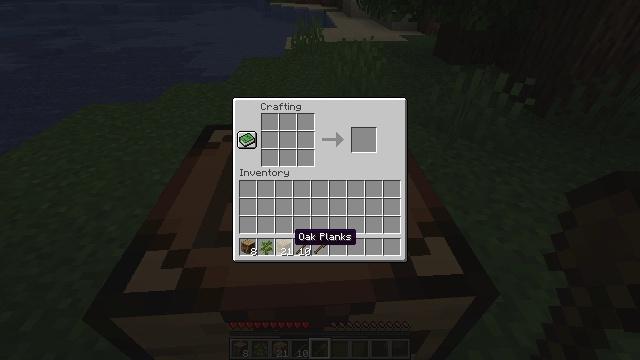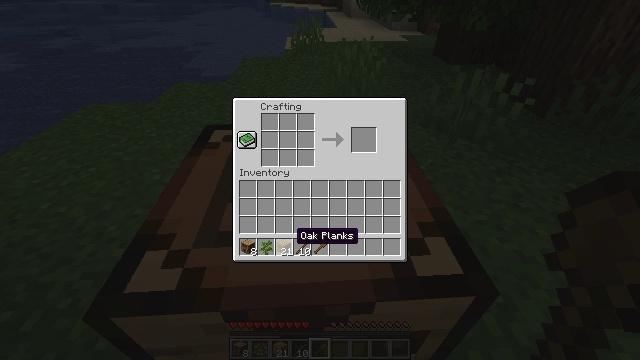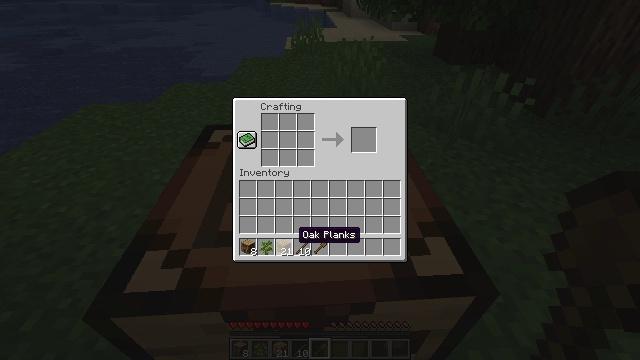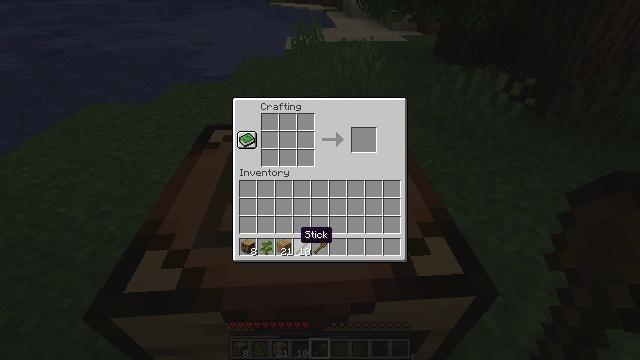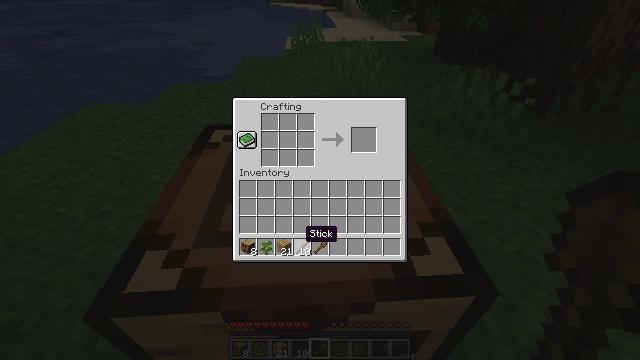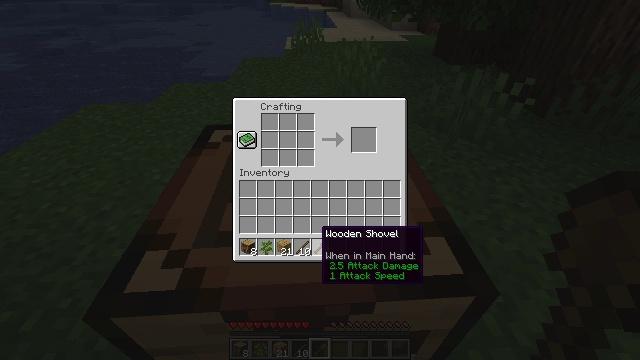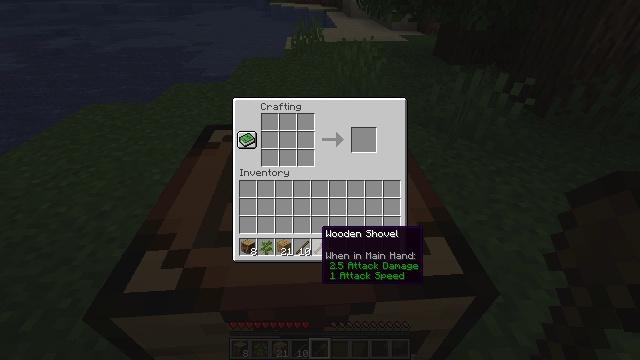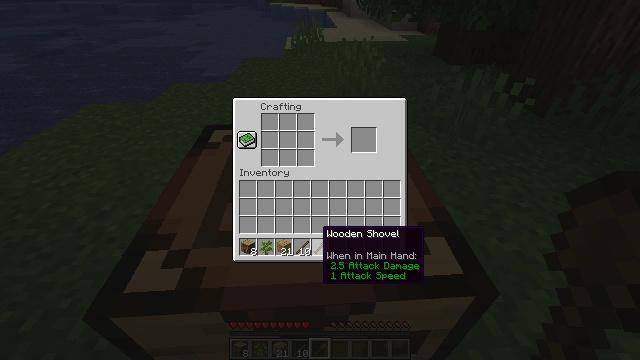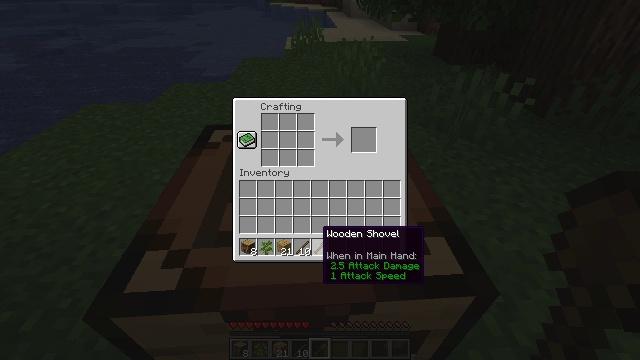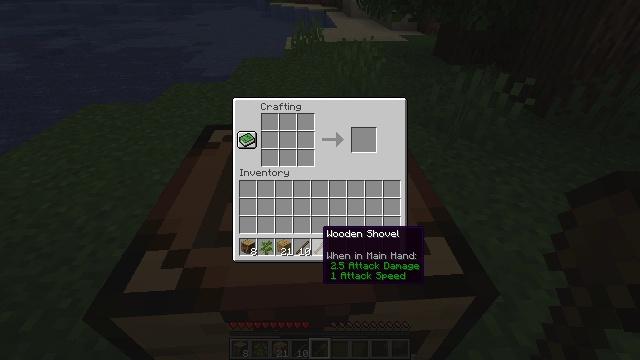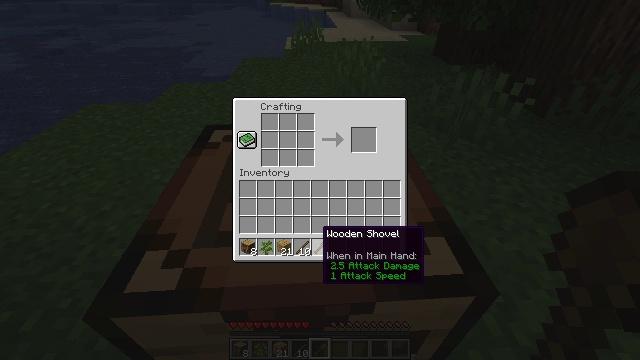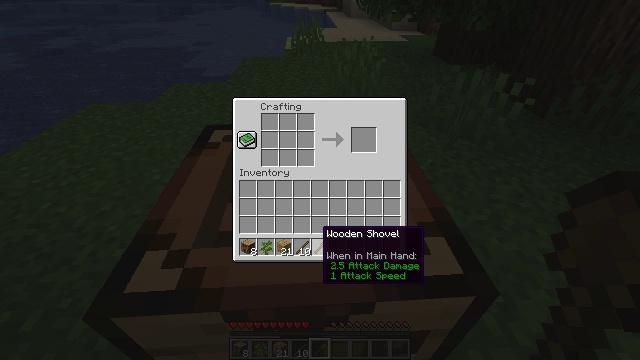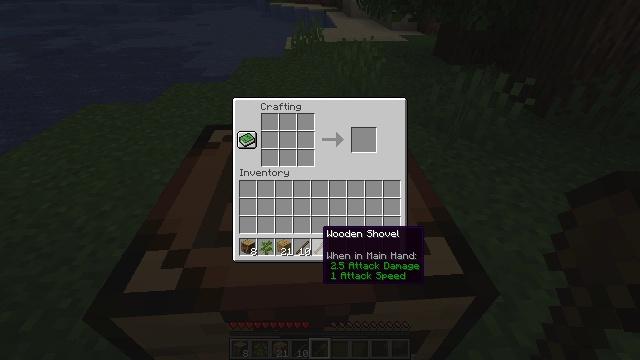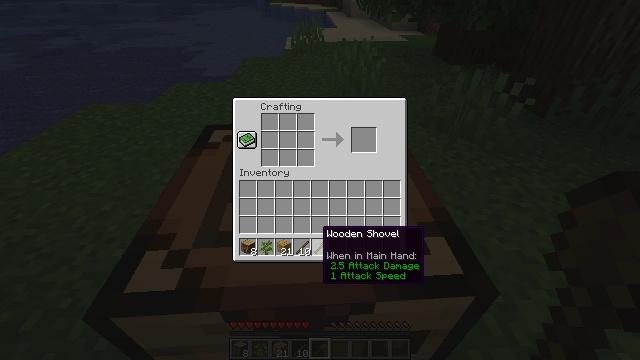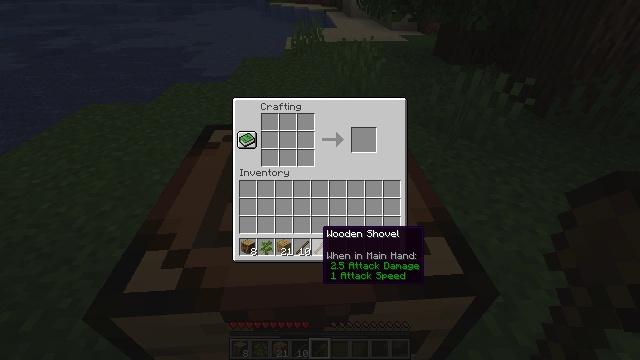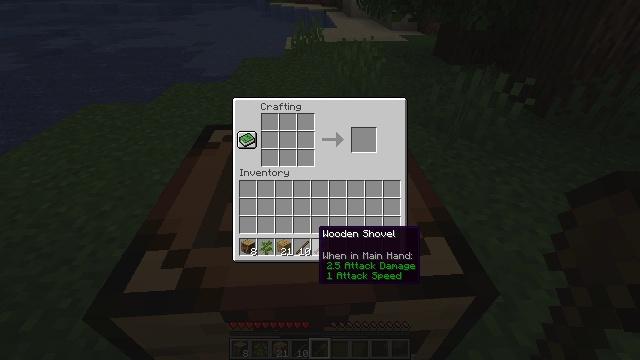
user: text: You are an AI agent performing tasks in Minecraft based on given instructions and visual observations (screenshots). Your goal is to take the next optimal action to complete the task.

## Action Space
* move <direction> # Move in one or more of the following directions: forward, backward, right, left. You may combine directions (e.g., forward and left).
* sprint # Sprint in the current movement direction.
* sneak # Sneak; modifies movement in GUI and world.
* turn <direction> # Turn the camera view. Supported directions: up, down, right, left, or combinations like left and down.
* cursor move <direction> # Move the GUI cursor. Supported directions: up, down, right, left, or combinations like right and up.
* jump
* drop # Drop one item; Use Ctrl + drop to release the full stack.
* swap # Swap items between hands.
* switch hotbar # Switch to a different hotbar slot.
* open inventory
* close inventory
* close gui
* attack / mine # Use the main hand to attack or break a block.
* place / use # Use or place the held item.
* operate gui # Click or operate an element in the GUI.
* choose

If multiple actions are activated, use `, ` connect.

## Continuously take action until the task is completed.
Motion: motion action
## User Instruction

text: Assemble sticks and planks at a crafting table for a wooden hoe.
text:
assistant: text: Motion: no_op
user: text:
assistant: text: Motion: no_op
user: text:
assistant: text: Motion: no_op
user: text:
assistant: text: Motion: no_op
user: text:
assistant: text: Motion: cursor move right
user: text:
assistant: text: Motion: no_op
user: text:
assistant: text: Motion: no_op
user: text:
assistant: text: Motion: no_op
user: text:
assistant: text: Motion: no_op
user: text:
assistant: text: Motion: no_op
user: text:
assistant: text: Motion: no_op
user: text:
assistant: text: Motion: no_op
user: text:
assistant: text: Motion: no_op
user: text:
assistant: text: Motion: no_op
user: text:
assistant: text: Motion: no_op
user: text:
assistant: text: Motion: no_op
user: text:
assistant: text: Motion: no_op
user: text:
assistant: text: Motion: no_op
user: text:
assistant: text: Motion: no_op
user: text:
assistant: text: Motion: no_op
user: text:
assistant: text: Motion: no_op
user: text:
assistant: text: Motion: operate gui
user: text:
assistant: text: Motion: operate gui
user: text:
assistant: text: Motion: operate gui
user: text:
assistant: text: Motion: no_op
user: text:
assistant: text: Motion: no_op
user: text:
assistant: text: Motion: no_op
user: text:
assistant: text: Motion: no_op
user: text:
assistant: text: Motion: cursor move up
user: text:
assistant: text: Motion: cursor move up